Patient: sex M, age 45
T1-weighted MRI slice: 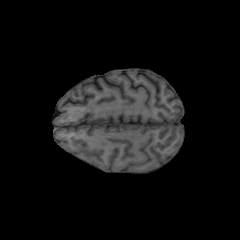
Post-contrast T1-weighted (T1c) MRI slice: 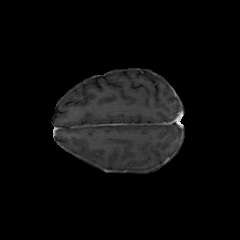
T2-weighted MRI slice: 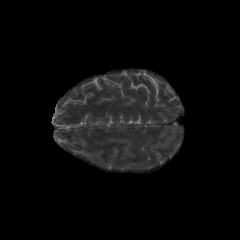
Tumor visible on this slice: no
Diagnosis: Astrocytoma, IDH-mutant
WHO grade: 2